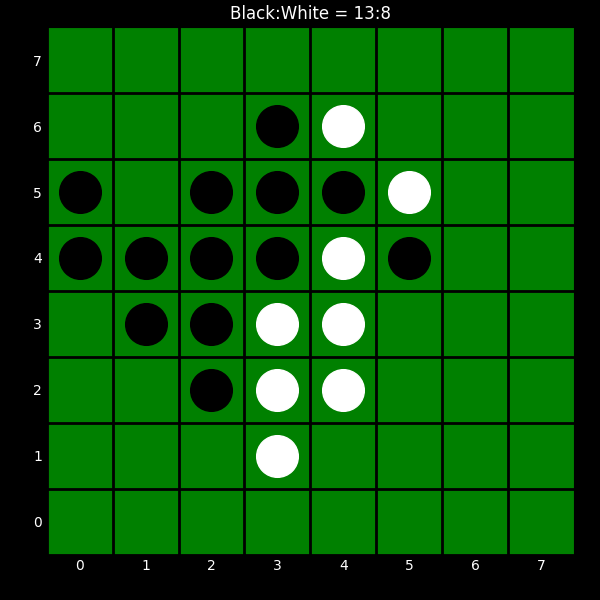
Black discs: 13
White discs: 8